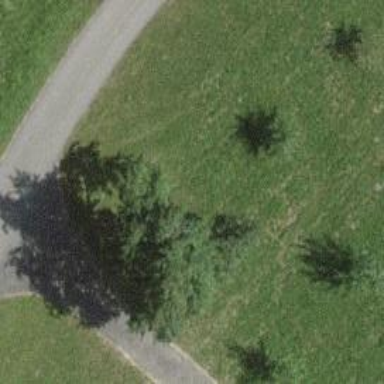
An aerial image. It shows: Beautiful tree in nature.